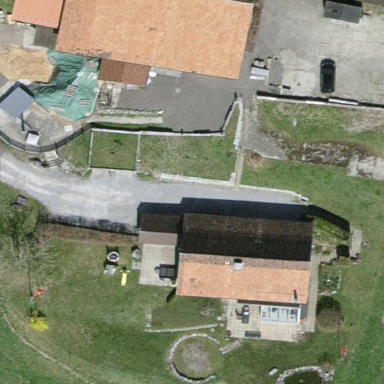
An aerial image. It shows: Farmyard area.